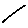
Label: line